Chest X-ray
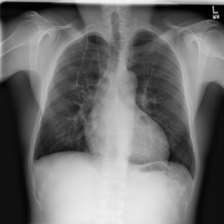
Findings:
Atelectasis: negative
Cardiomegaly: positive
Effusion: negative
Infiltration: negative
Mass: negative
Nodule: negative
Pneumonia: negative
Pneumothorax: negative
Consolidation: negative
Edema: negative
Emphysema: negative
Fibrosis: negative
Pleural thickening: negative
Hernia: negative